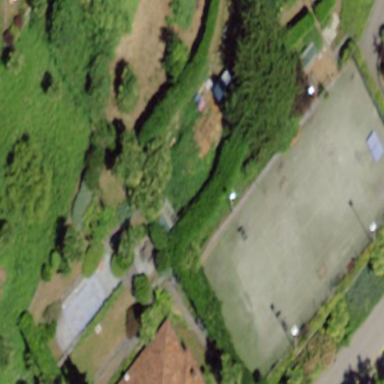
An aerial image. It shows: Tennis court on pitch.